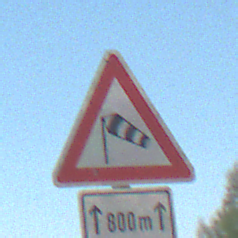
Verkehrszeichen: SeitenwindVonLinks
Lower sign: LaengeEinerStrecke1
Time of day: Midday
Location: Outdoor (Nature)
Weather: Clear
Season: NotSpecified
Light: Natural